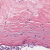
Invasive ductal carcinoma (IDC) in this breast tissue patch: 0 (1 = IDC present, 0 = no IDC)